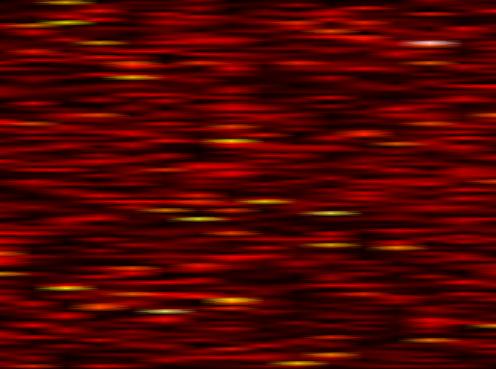
Label: OFDM